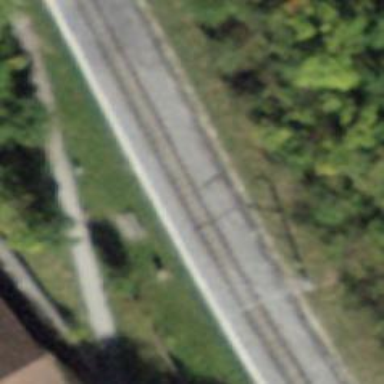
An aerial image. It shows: Bench.